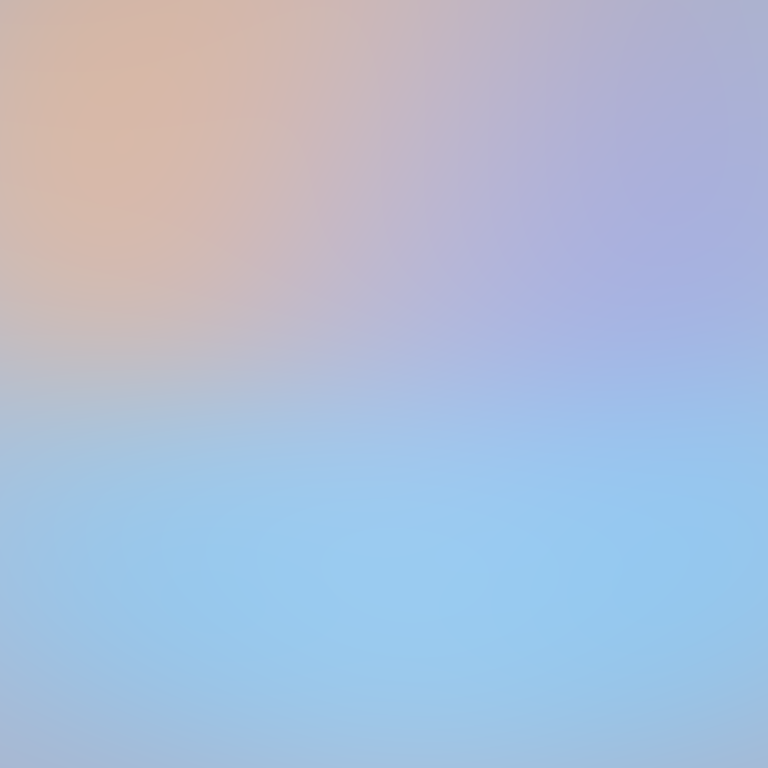
Abstract light effect, smooth gradient from soft peach to light blue, serene atmosphere, diffuse glow, no room, no furniture, no objects.